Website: crate-barrel
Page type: billing-address
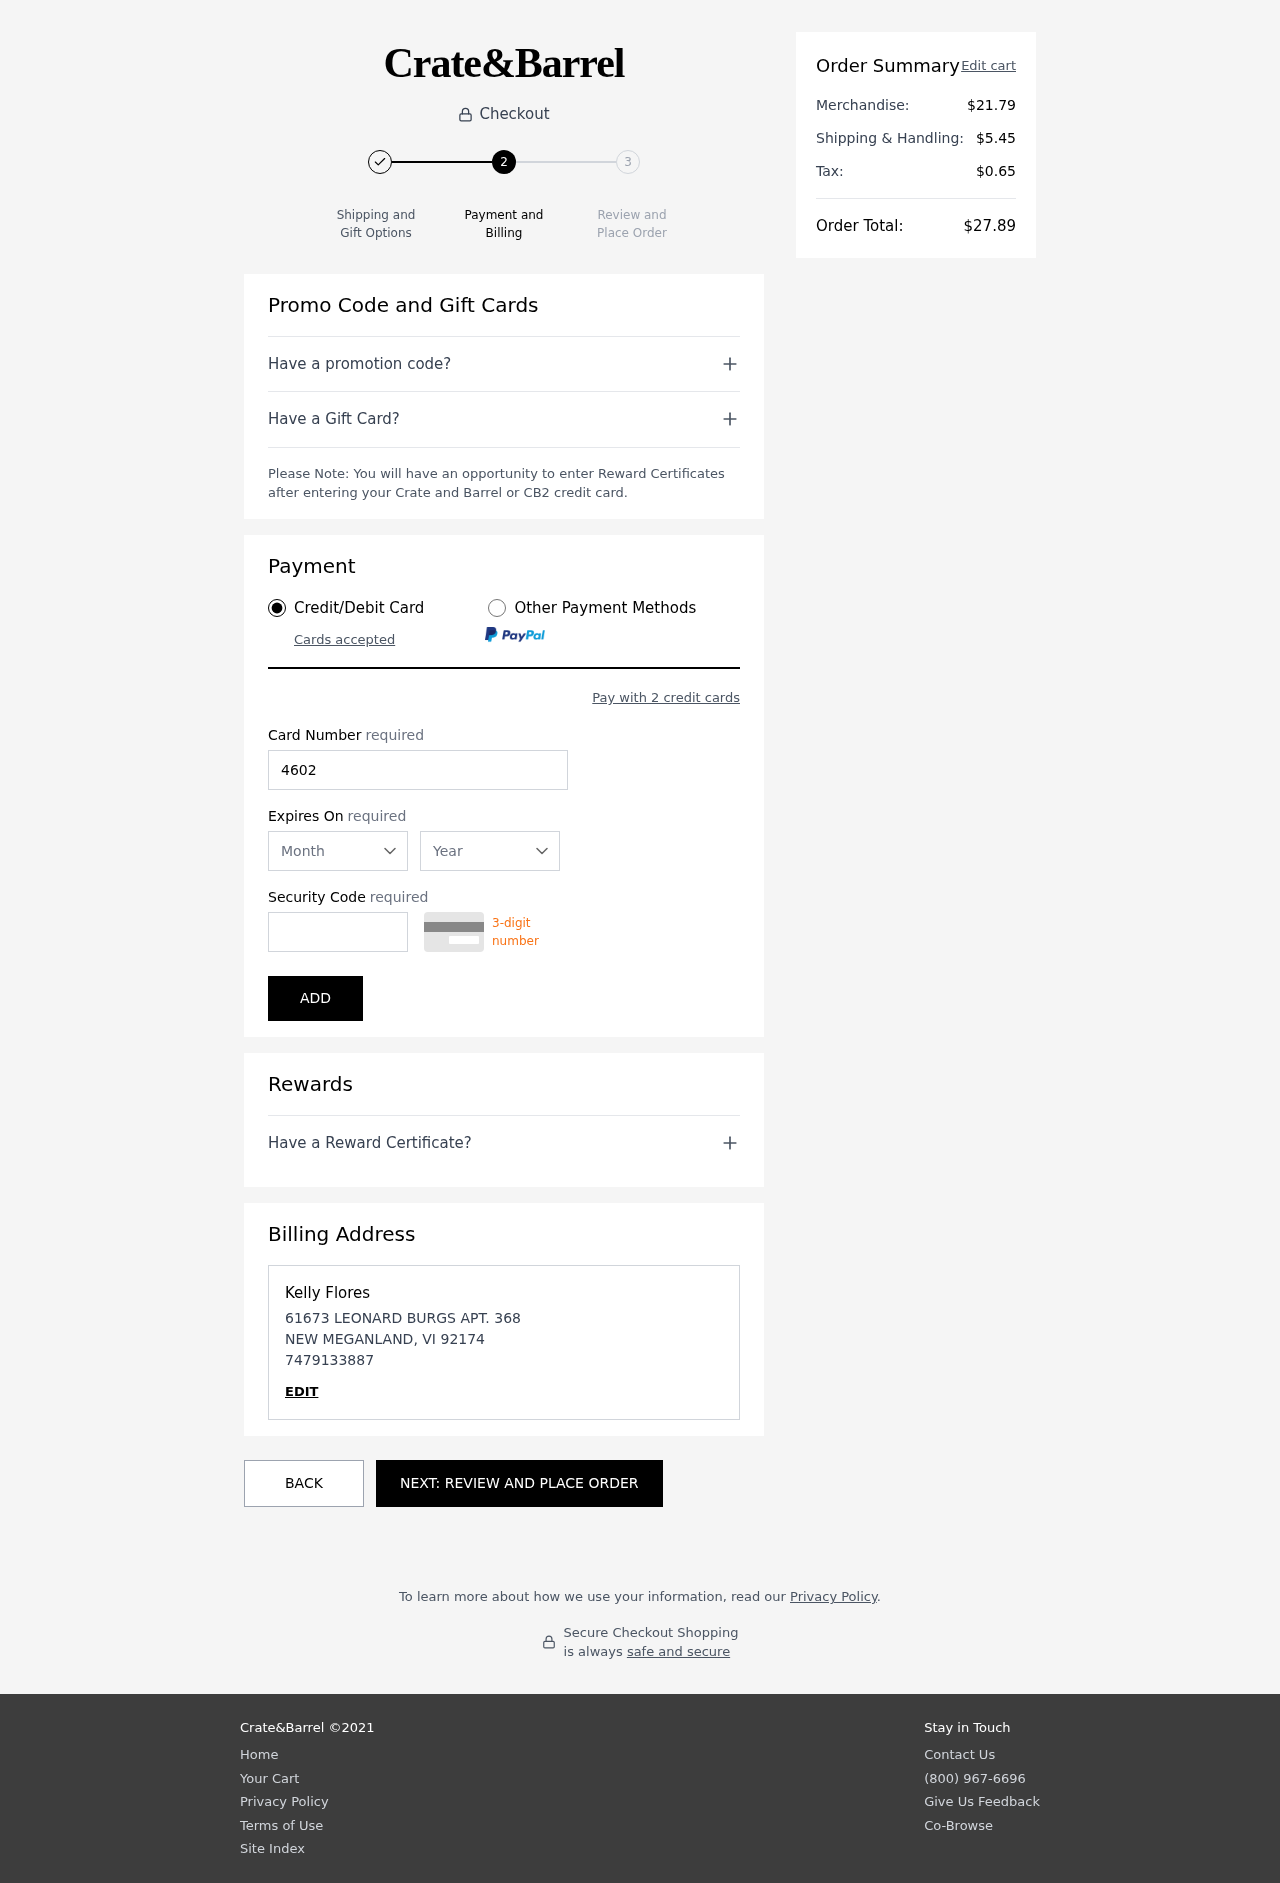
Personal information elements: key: PII_CARD_CVV
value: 174
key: PII_CARD_EXPIRY_MONTH
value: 06
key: PII_CARD_EXPIRY_YEAR
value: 29
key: PII_CARD_NUMBER
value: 4602 1211 9723 3594
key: PII_CITY
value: NEW MEGANLAND
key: PII_FULLNAME
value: Kelly Flores
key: PII_PHONE
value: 7479133887
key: PII_POSTCODE
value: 92174
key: PII_STATE_ABBR
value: VI
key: PII_STREET
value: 61673 LEONARD BURGS APT. 368
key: PII_FIRSTNAME
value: Kelly
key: PII_LASTNAME
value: Flores
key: PII_PHONE_LINE
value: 3887
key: PII_PHONE_SUFFIX
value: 3887
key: PII_STATE
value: VI
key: PII_POSTCODE_FULL
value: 92174
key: PII_PHONE2
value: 7479133887
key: PII_PHONE3
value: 7479133887
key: PII_FULLNAME2
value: Kelly Flores
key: PII_FULLNAME3
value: Kelly Flores
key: PII_FIRSTNAME2
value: Kelly
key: PII_FIRSTNAME3
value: Kelly
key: PII_LASTNAME2
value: Flores
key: PII_LASTNAME3
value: Flores
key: PII_FIRSTNAME_DERIVED
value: Kelly
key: PII_LASTNAME_DERIVED
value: Flores
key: PII_PHONE_NUMERIC
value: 7479133887
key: PII_PHONE_LINE_NUMERIC
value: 3887
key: PII_PHONE_SUFFIX_NUMERIC
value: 3887
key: PII_POSTCODE_NUMERIC
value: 92174
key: PII_PHONE2_NUMERIC
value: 7479133887
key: PII_PHONE3_NUMERIC
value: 7479133887
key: PII_FULLNAME_DERIVED
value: Kelly Flores
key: PII_NAME_FULL_DERIVED
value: Kelly Flores
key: PII_PHONE_DIGITS
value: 7479133887
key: PII_PHONE_LAST4
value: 3887
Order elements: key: ORDER_SUBTOTAL
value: $21.79
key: ORDER_SHIPPING_COST
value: $5.45
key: ORDER_TAX
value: $0.65
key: ORDER_TOTAL
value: $27.89